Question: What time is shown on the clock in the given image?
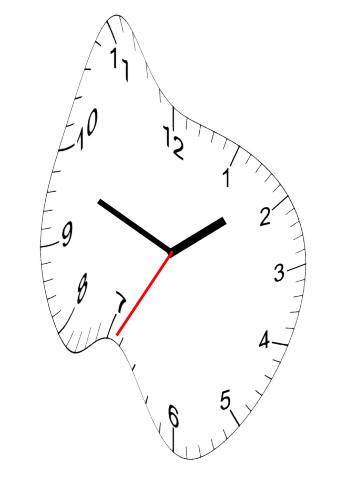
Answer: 01:48:35